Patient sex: M
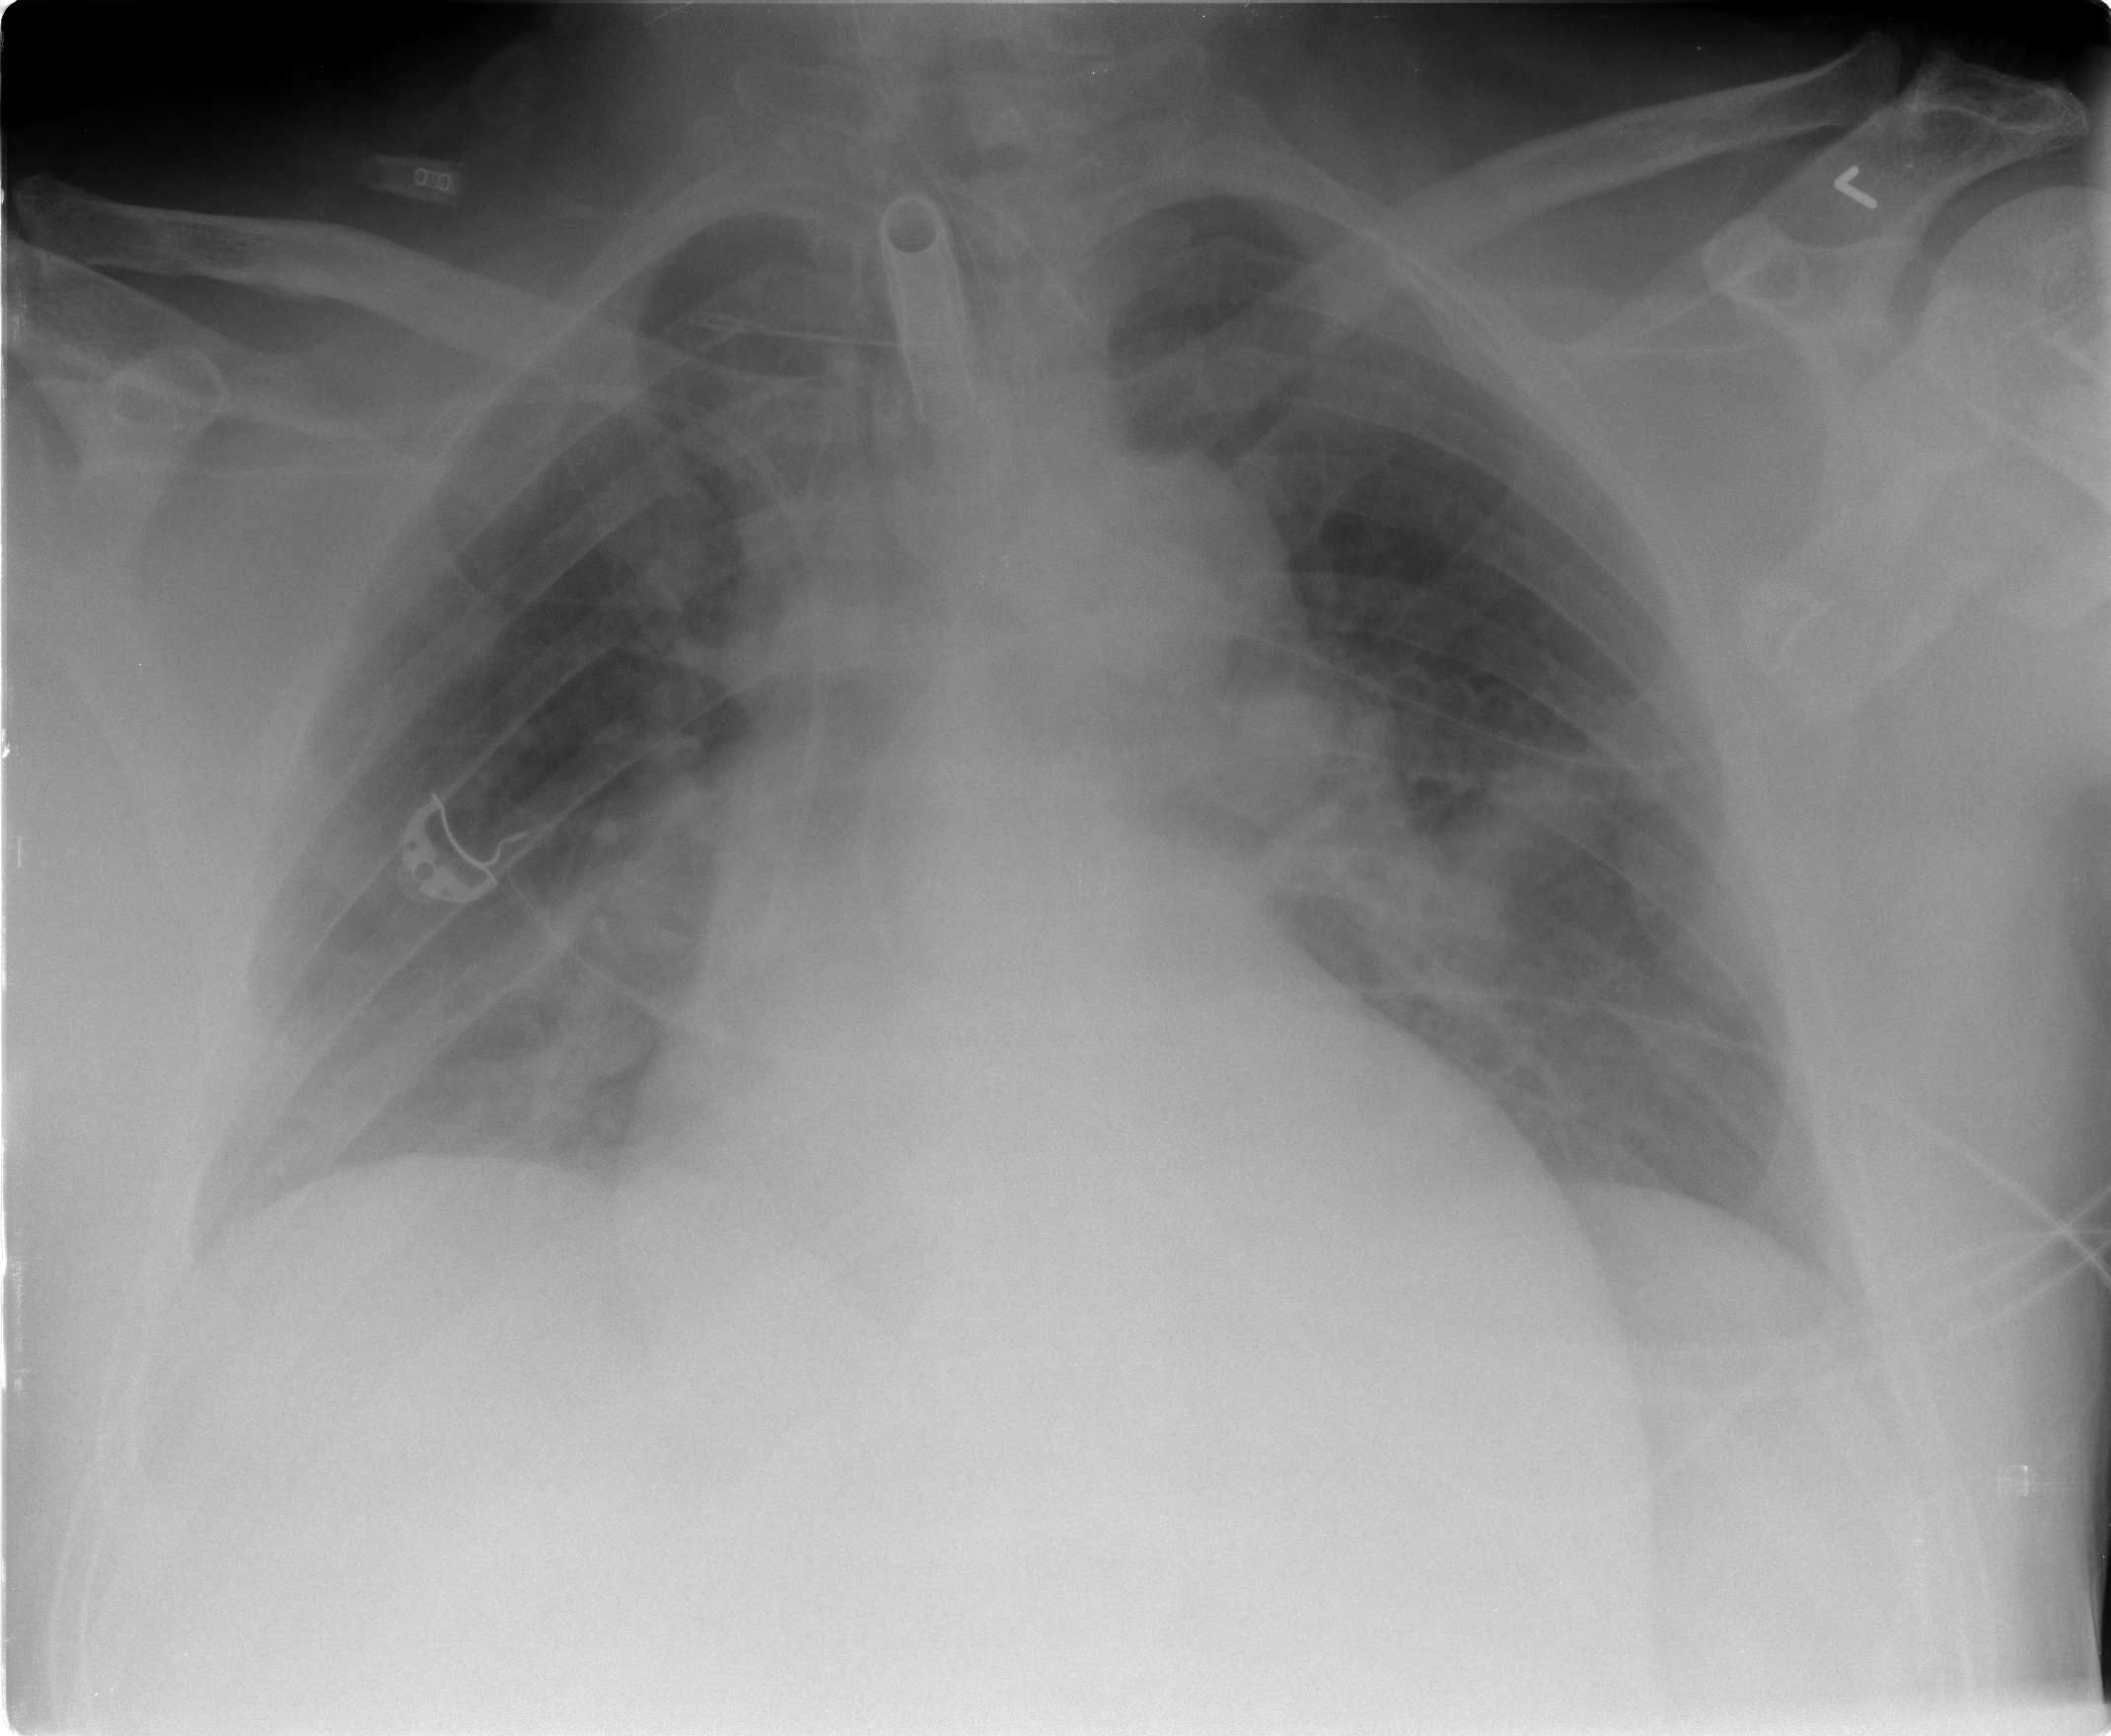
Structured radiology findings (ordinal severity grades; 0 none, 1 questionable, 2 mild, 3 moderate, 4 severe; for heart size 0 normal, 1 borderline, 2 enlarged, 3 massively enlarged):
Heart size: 2
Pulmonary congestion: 2
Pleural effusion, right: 1
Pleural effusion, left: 0
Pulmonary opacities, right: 2
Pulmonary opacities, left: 2
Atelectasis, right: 2
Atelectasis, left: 2